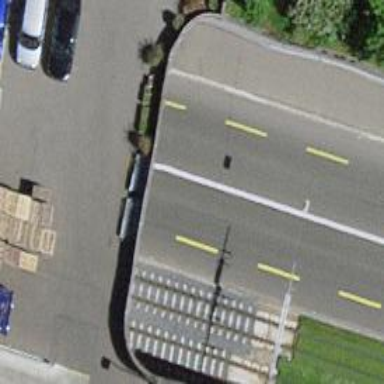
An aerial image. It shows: Primary highway passing through tunnel with asphalt surface. There is designated lane for cyclists on both sides of the road.